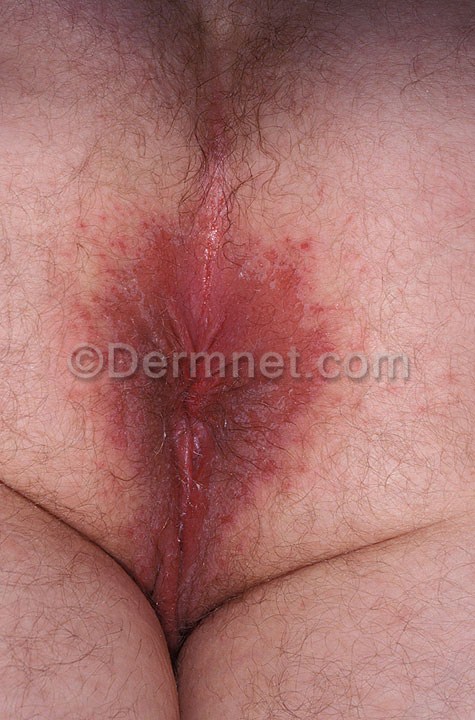
Disease: Tinea Ringworm Candidiasis and other Fungal Infections